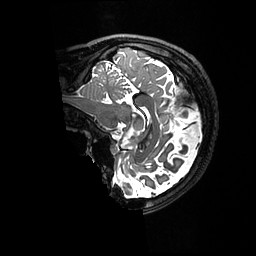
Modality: T2w
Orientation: sagittal
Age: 33
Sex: female
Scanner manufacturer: ge
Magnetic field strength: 3 T
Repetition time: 3.202 s
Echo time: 0.06568 s